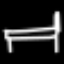
Label: bed